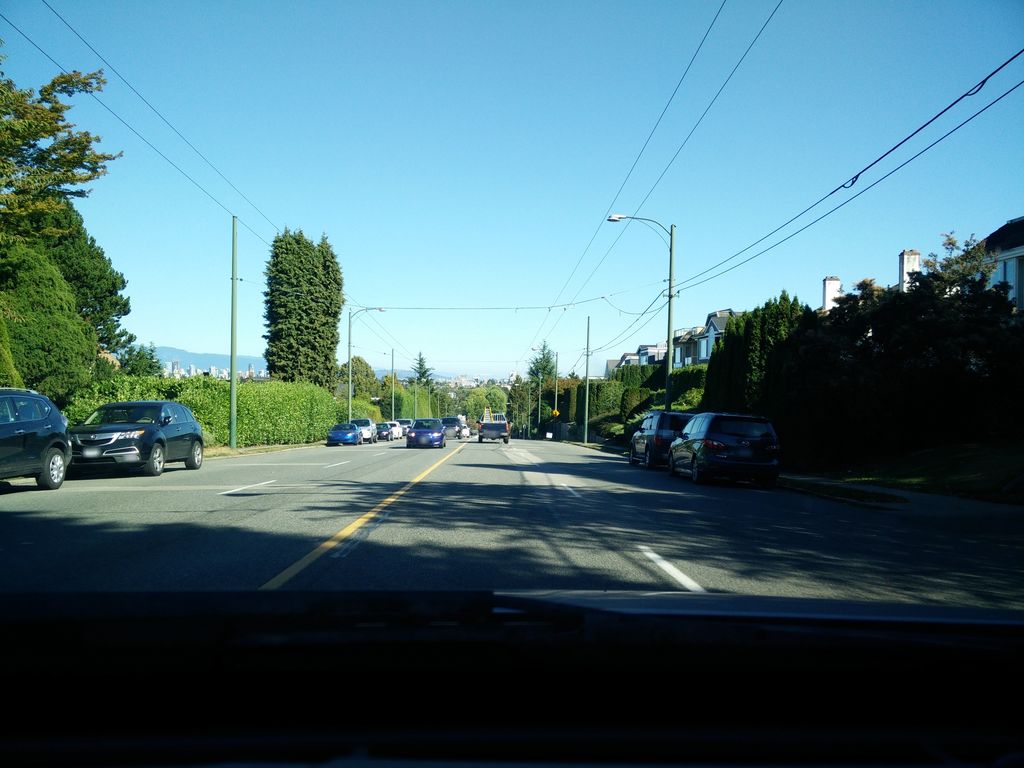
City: vancouver